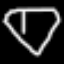
Label: diamond